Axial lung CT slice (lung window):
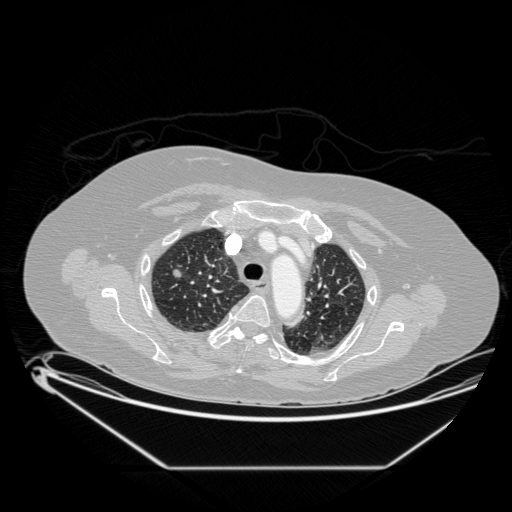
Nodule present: yes
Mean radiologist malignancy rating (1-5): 3